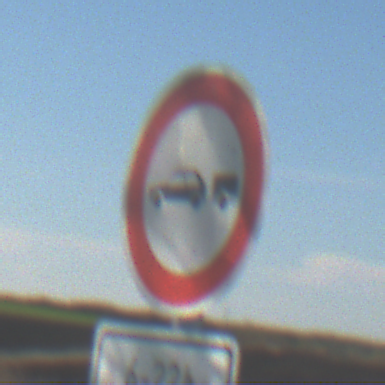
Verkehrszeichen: VerbotPersonenkraftwagenMitAnhaenger
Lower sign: ZeitangabenMitBeschraenkungAufWochentage4
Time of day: MorningAfternoon
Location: Outdoor (Nature)
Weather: Clear
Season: Autumn
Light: Natural